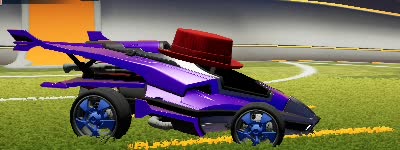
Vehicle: aftershock